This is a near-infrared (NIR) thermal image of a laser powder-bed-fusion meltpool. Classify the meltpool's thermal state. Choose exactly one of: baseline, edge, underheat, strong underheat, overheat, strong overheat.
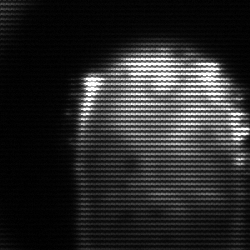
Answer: baseline